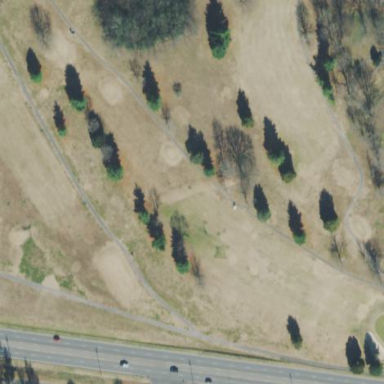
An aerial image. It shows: Scenic golf fairway.